Interaction volume radius: 5 \u00c5
Interaction volume height: 30 \u00c5
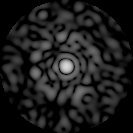
Disorder parameter: 0.8618